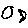
Label: moon